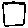
Label: square